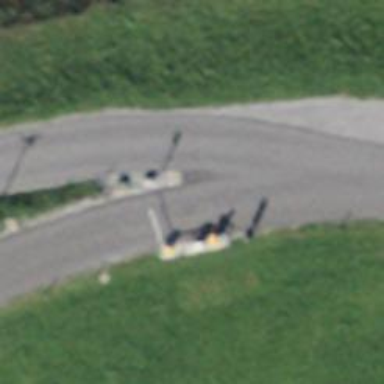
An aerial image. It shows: Lift gate barrier.